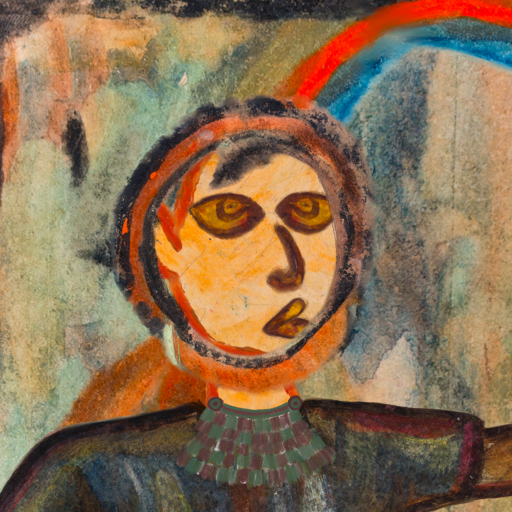
Background: Childish, Head And Neck Side: Experience, Face Side: Comrade, Bust: Mosgoul, Hair Side: Childish, Head Accessory: Blank, Second Necklace: After_Raid, Necklace: Blank, Baby: Blank